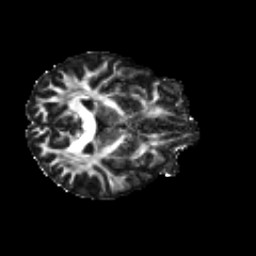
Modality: FA
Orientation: axial
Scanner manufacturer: siemens
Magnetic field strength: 3 T
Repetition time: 4.16 s
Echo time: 0.0806 s